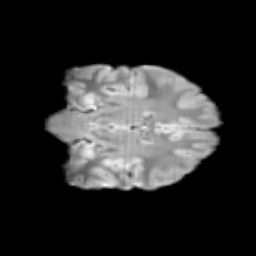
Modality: T2w
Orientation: coronal
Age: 14
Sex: female
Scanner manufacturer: siemens
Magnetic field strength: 3 T
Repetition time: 3.8 s
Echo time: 0.07 s